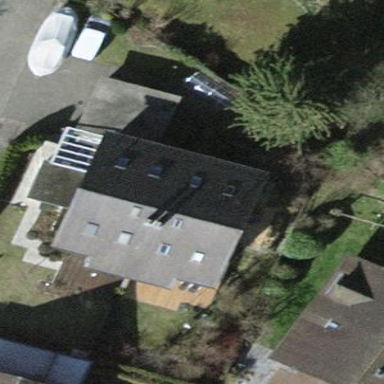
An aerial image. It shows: Detached building.